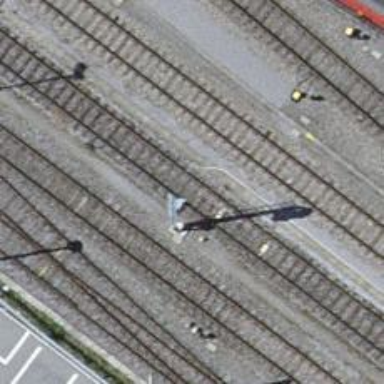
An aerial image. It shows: Railway signal.